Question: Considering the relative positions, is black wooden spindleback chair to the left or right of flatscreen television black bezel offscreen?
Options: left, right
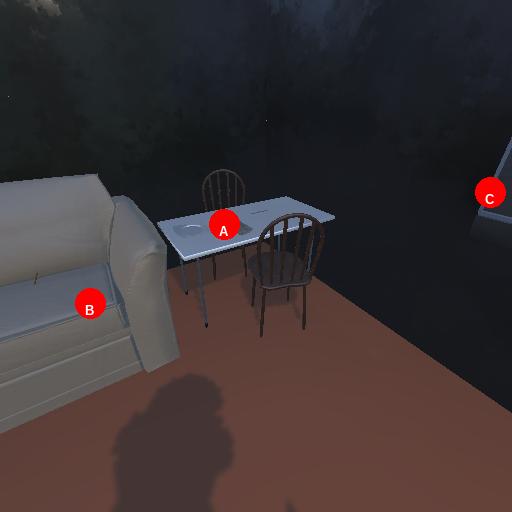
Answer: left